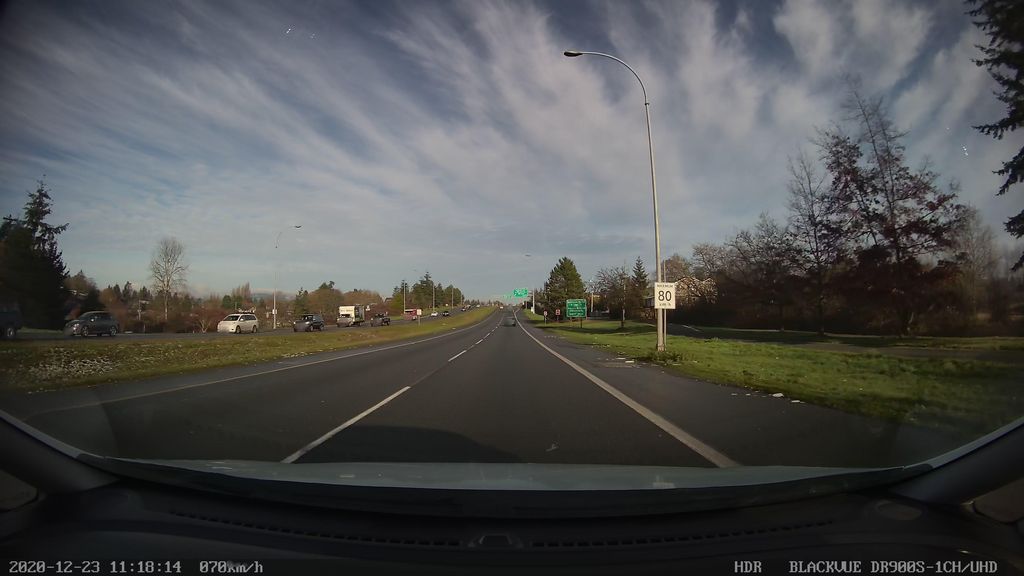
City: victoria